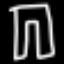
Label: pants